Question: I'm using angularjs with wordpress API and on scope output I have problem to parse the returned CSS.
For HTML parsing I've been using
'''
<div ng-repeat ="article in post">
<div ng-bind-html="article.content">
{{ article.content }}
</div>
</div>
angular.module('blancAppApp')
.controller('SlugCtrl', function ($scope, $http, $routeParams) {
$http.get('/wp-json/posts/?type=post&type=page&filter[name]=' + $routeParams.slug ).success(function(res){
$scope.post = res;
return $scope.post;
console.log($scope.post);
});
});
'''
this one works fine but on CSS I have the following raw output
'''
#gallery-1 { margin: auto; } #gallery-1 .gallery-item { float: left; margin-top: 10px; text-align: center; width: 50%; } #gallery-1 img { border: 2px solid #cfcfcf; } #gallery-1 .gallery-caption { margin-left: 0; }
'''
JSON
'''
<style type='text\/css'>
#gallery-1 {
margin: auto;
}
#gallery-1 .gallery-item {
float: left;
margin-top: 10px;
text-align: center;
width: 50%;
}
#gallery-1 img {
border: 2px solid #cfcfcf;
}
#gallery-1 .gallery-caption {
margin-left: 0;
}
<\/style>
'''
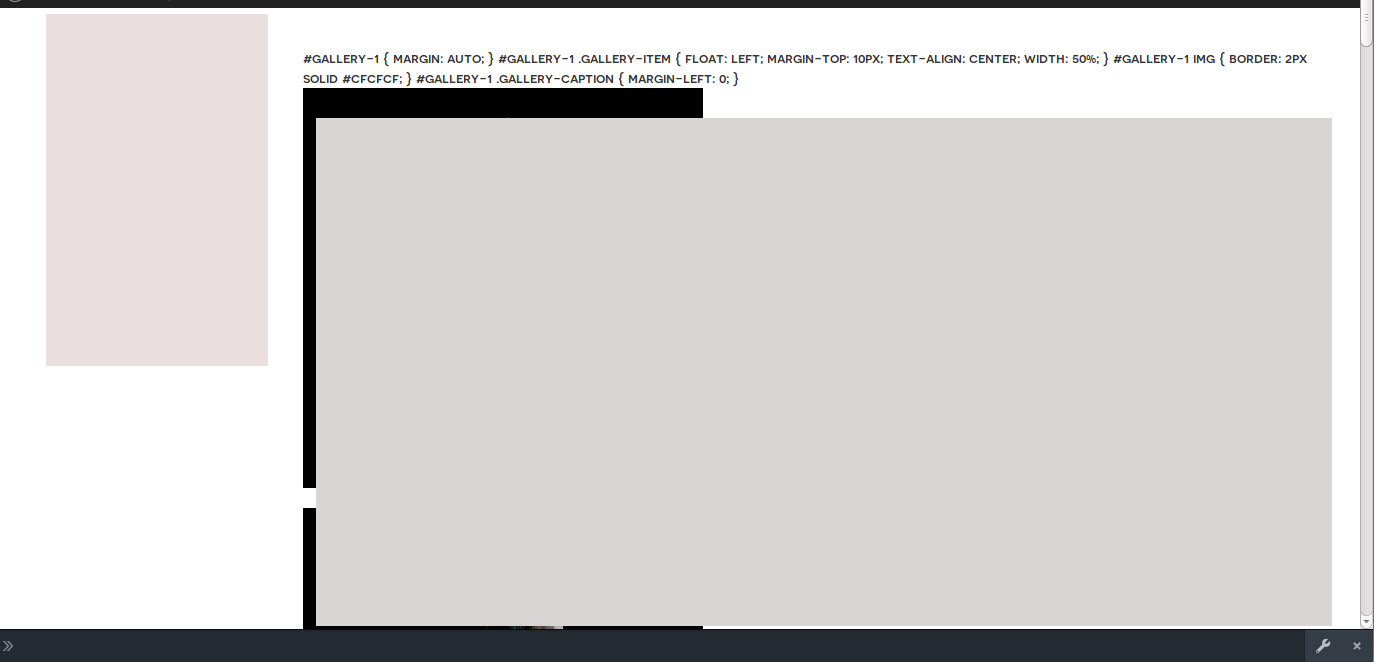
Answer: try Wrapping your css in a style tag.
Remove the escaping of /, you don't need that (both start and end tags.)
also try to remove the newlines (
)